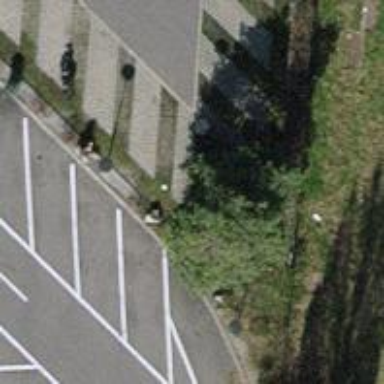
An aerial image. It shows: Charging station.